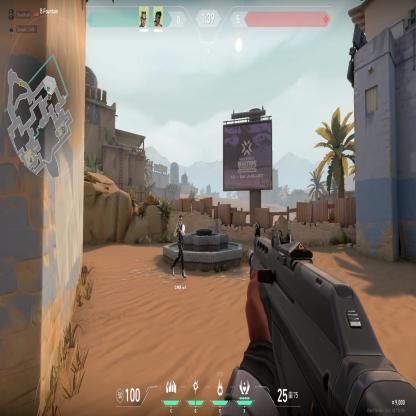
Label: teammate